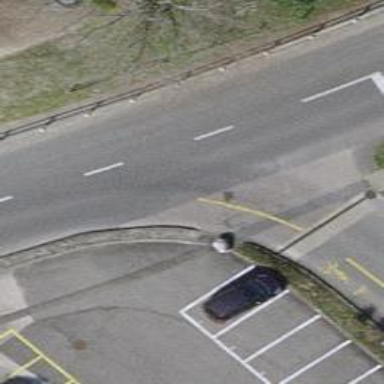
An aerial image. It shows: Block barrier.